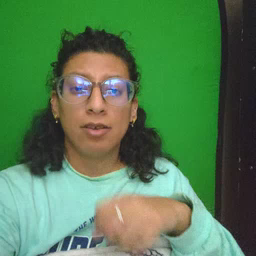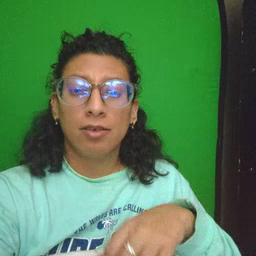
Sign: boy